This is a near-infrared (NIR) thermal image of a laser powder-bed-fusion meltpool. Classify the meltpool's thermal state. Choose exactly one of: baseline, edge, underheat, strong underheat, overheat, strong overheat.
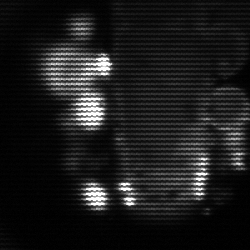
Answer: strong underheat